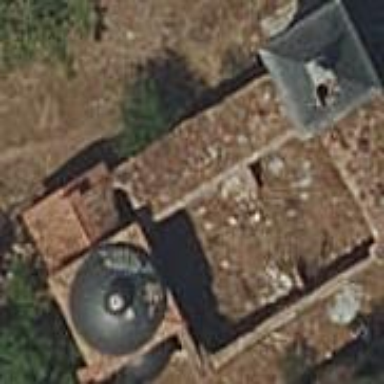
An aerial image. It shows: Ruined chapel.